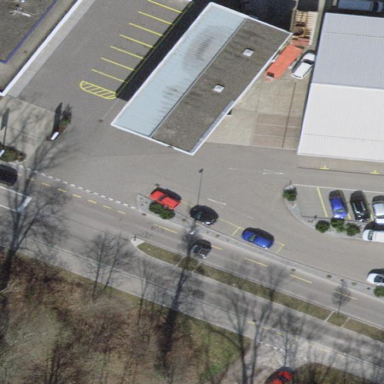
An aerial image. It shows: Building housing fuel station.